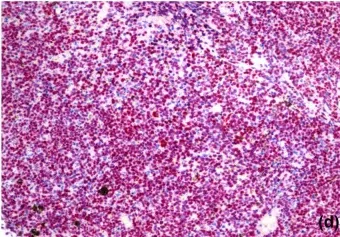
BCL-6 (x100).
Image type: pathology (immunostaining)